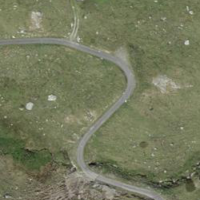
EUNIS habitat code: 23
Species observed at this site:
Arnica montana